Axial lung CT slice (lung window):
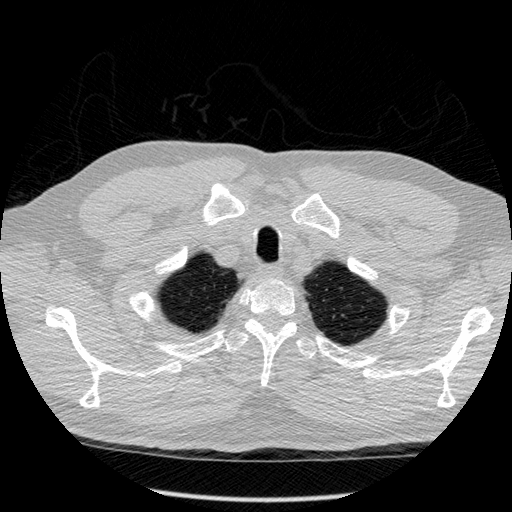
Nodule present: no